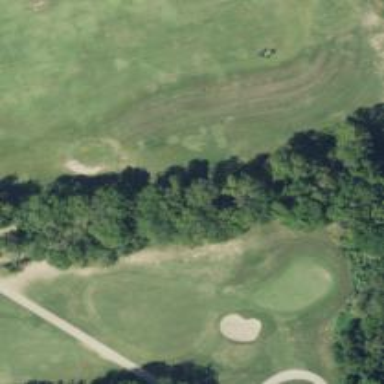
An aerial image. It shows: Golf rough area.